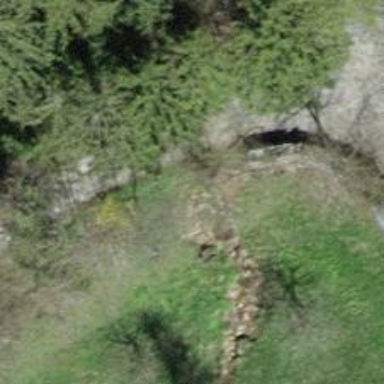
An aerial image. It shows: Tunnel.